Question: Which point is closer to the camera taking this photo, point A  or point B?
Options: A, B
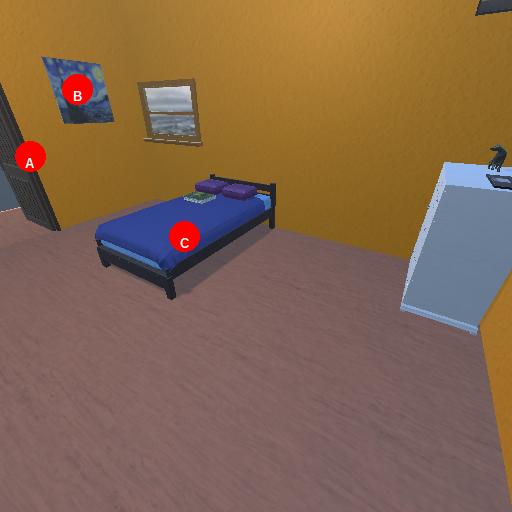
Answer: A